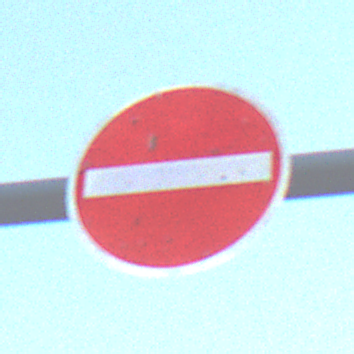
Verkehrszeichen: VerbotDerEinfahrt
Umgebung: Outdoor, Urban
Tageszeit: SunriseSunset
Wetter: Clear
Licht: Natural
Jahreszeit: NotSpecified
Kontrast: MediumContrast